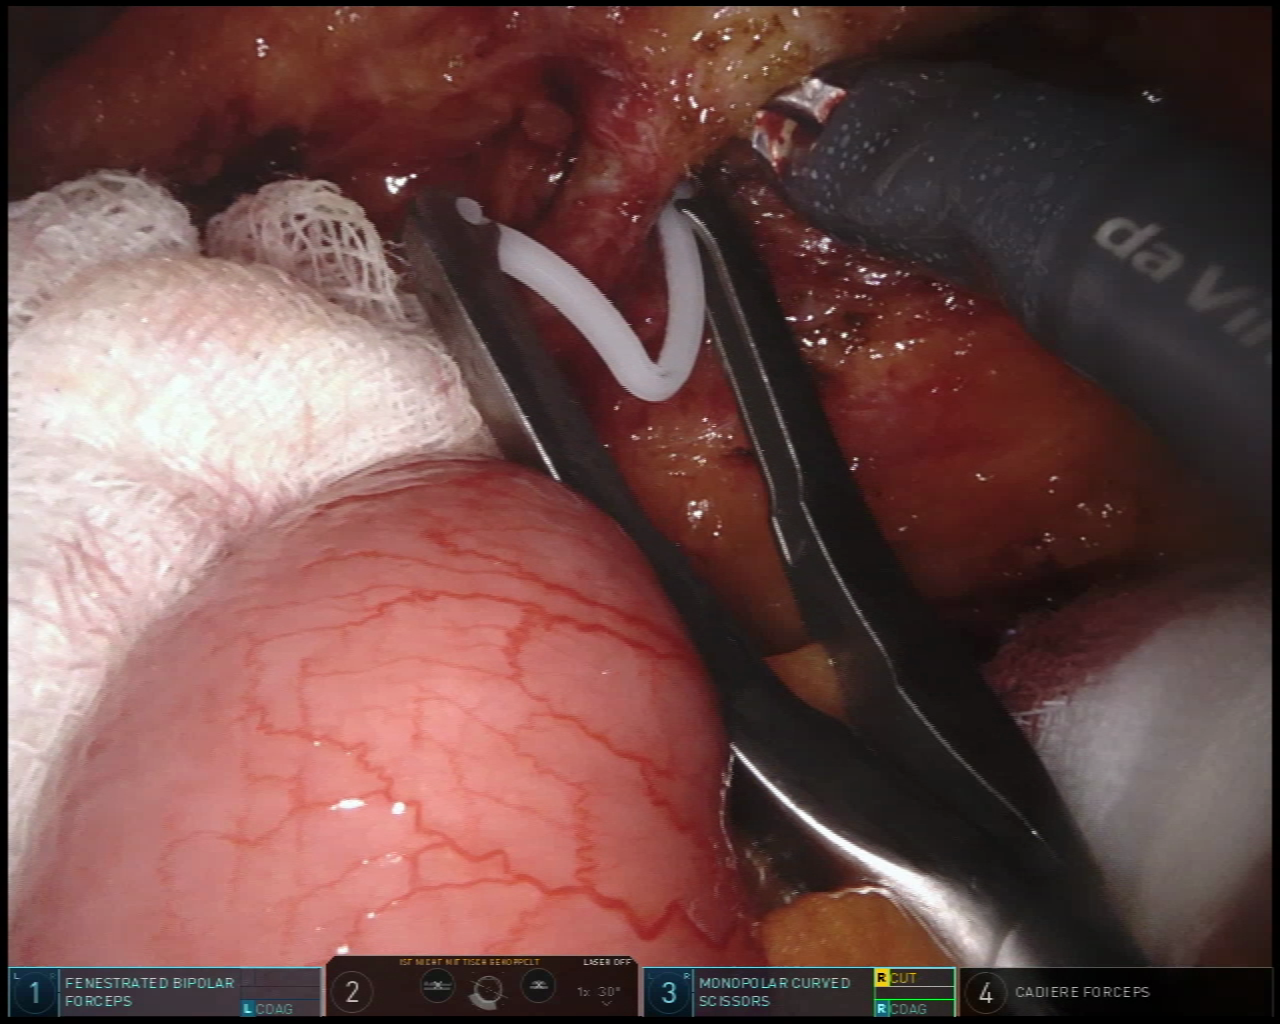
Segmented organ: small_intestine
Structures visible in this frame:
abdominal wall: no
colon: no
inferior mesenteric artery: no
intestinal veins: no
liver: no
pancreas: no
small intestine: yes
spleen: no
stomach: no
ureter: no
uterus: no
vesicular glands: no